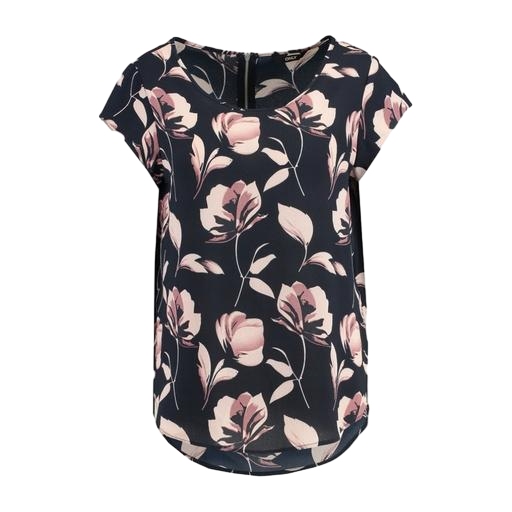
multicolor floral-print t-shirt only macy, black printed short-sleeve top only macy, black plus size printed t-shirt only macy, white background